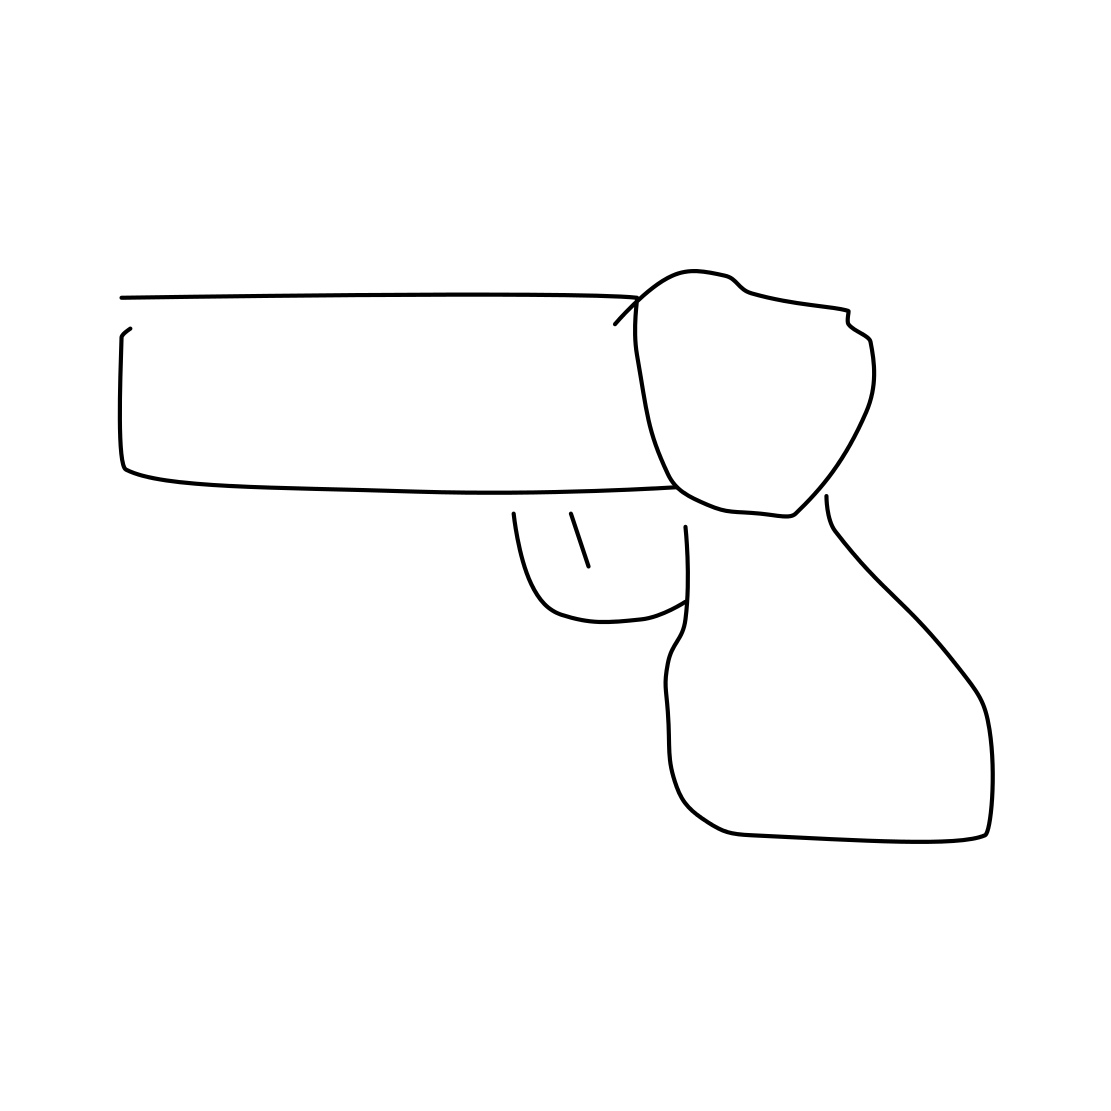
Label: revolver